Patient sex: M
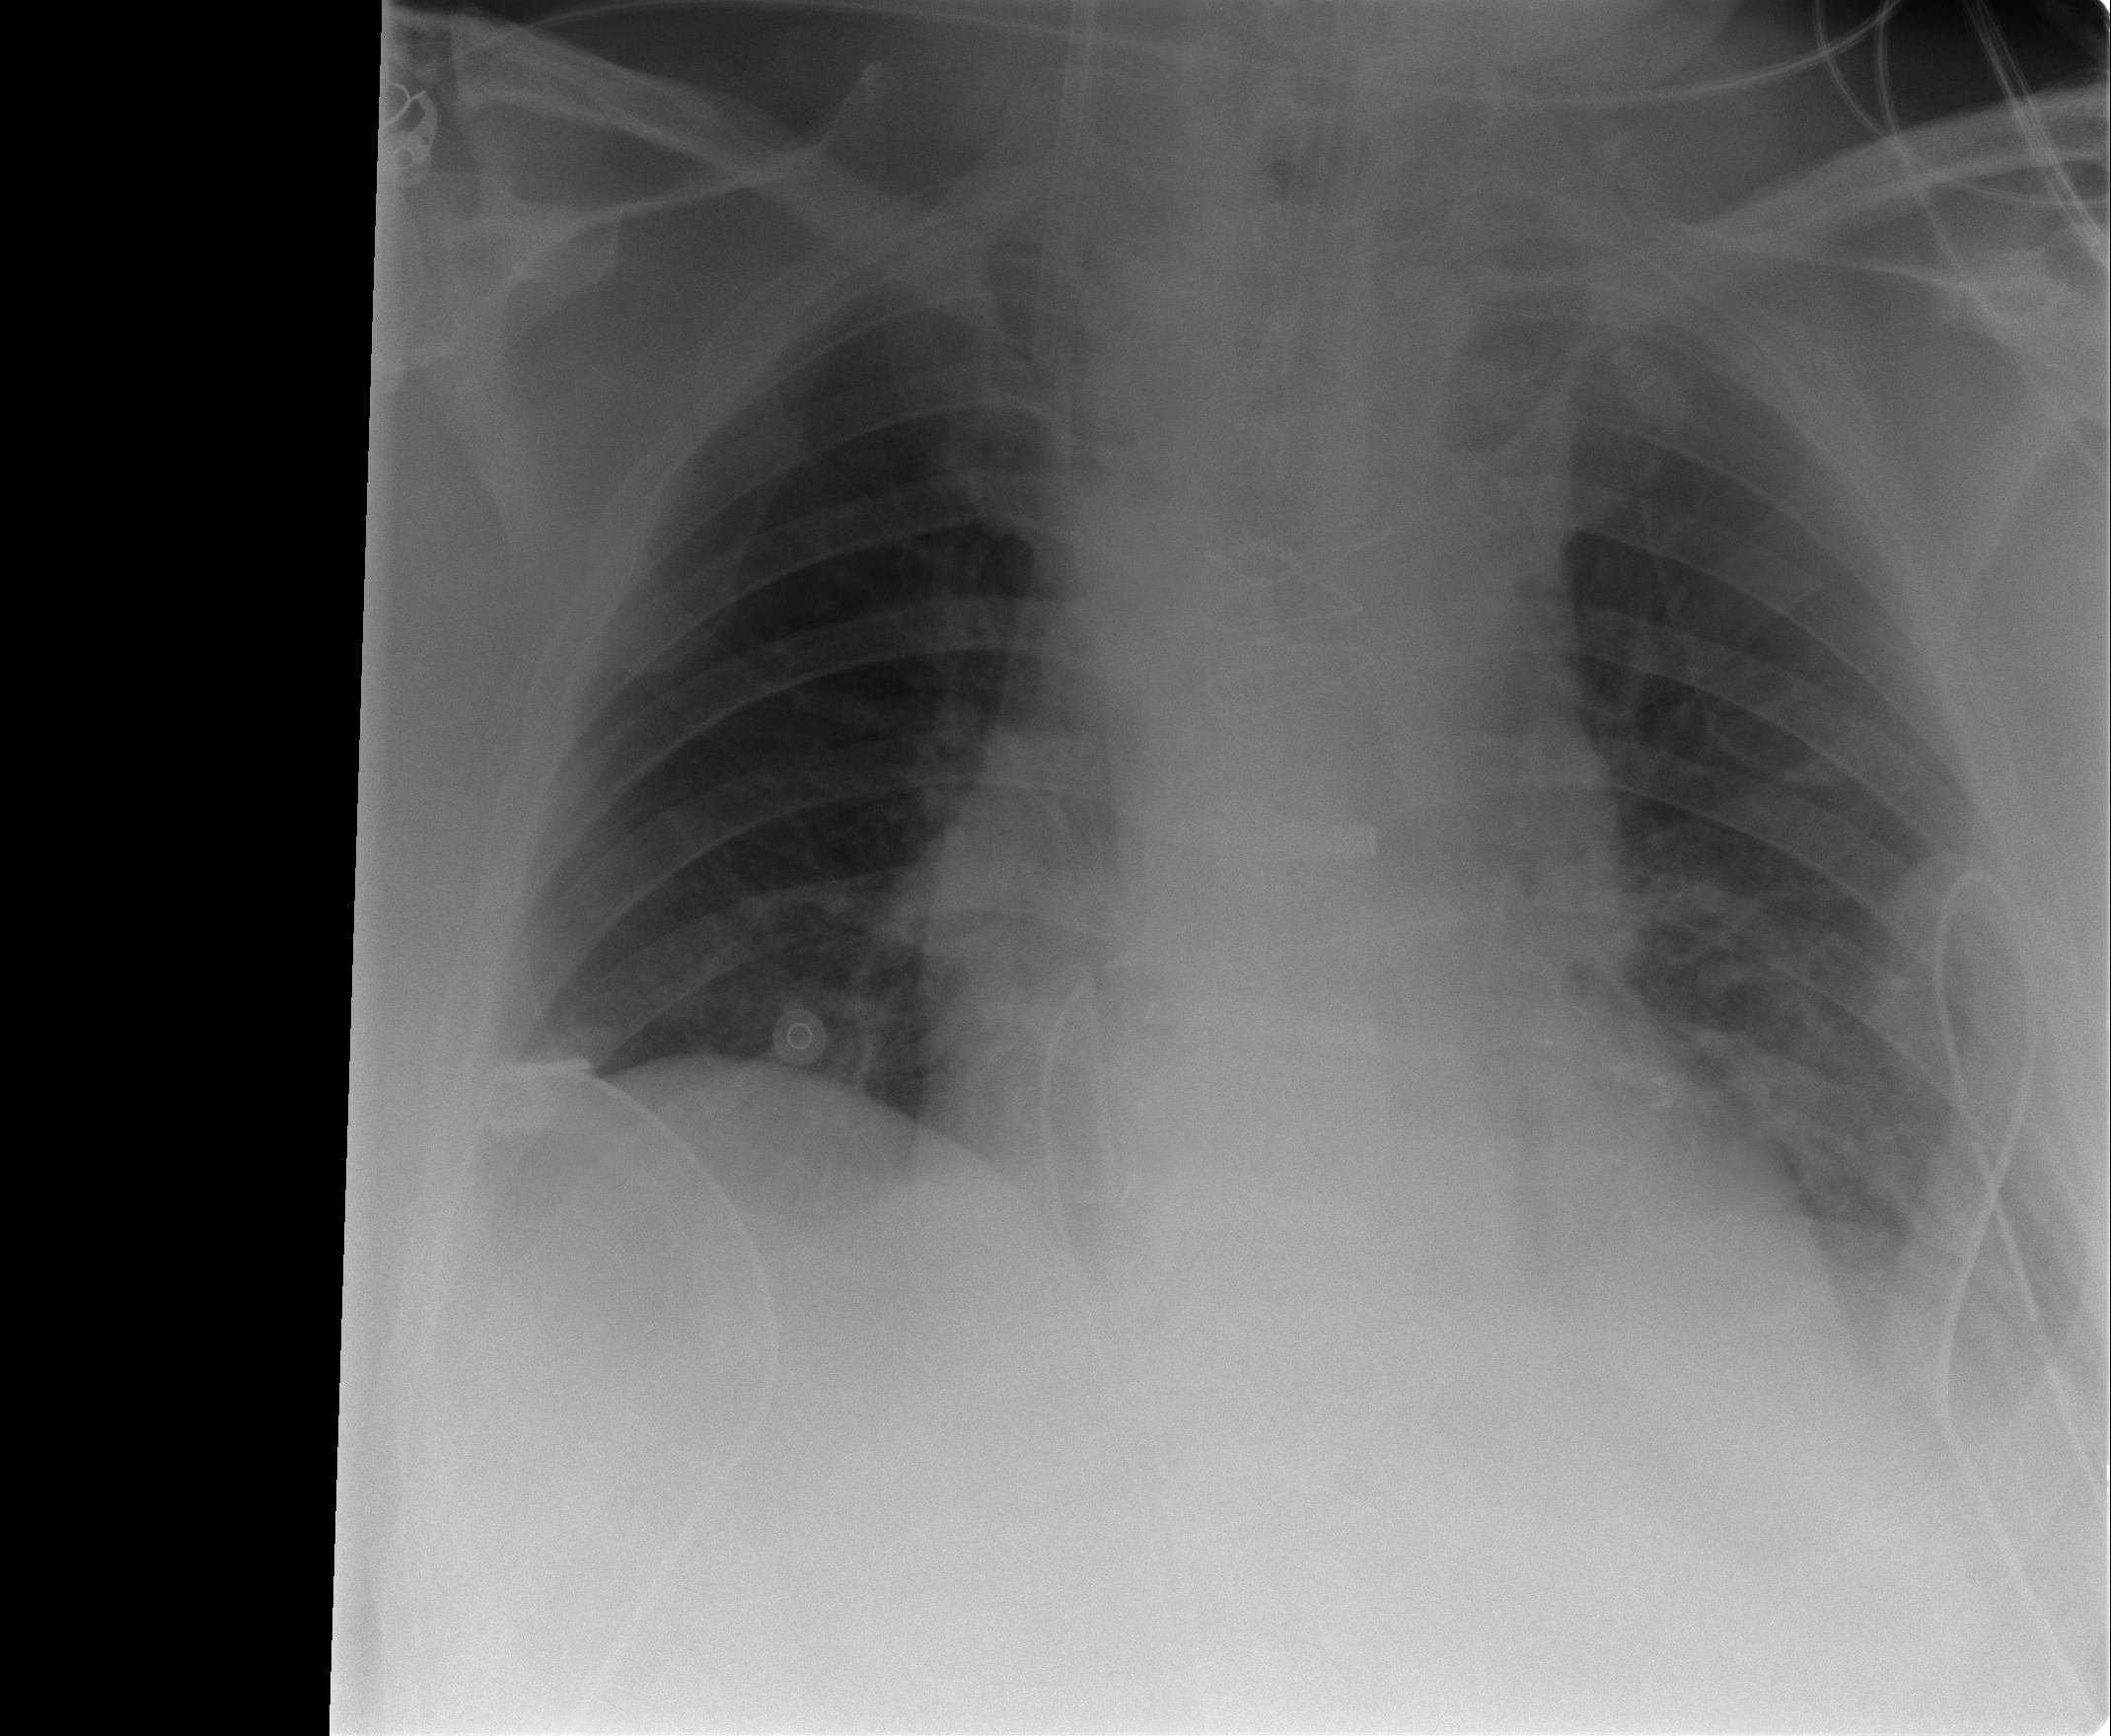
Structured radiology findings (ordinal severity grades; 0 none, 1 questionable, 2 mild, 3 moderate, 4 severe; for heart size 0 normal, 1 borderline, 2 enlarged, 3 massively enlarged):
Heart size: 0
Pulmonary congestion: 0
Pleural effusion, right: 0
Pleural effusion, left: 1
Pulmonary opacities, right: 0
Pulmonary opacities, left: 0
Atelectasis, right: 0
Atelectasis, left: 2